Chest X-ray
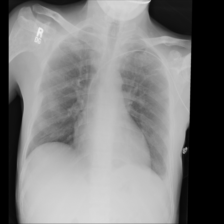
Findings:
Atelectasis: negative
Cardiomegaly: negative
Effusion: negative
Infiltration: negative
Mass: negative
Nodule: negative
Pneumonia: negative
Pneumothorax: negative
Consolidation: negative
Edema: negative
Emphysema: negative
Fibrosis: negative
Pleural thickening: negative
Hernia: negative